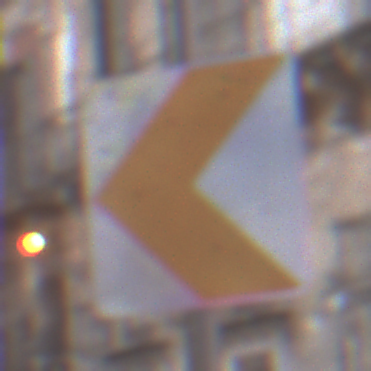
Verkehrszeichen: RichtungstafelnInKurvenKleinRechts
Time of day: MorningAfternoon
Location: Outdoor (Urban)
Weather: PartlyCloudy
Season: NotSpecified
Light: Natural